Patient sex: M
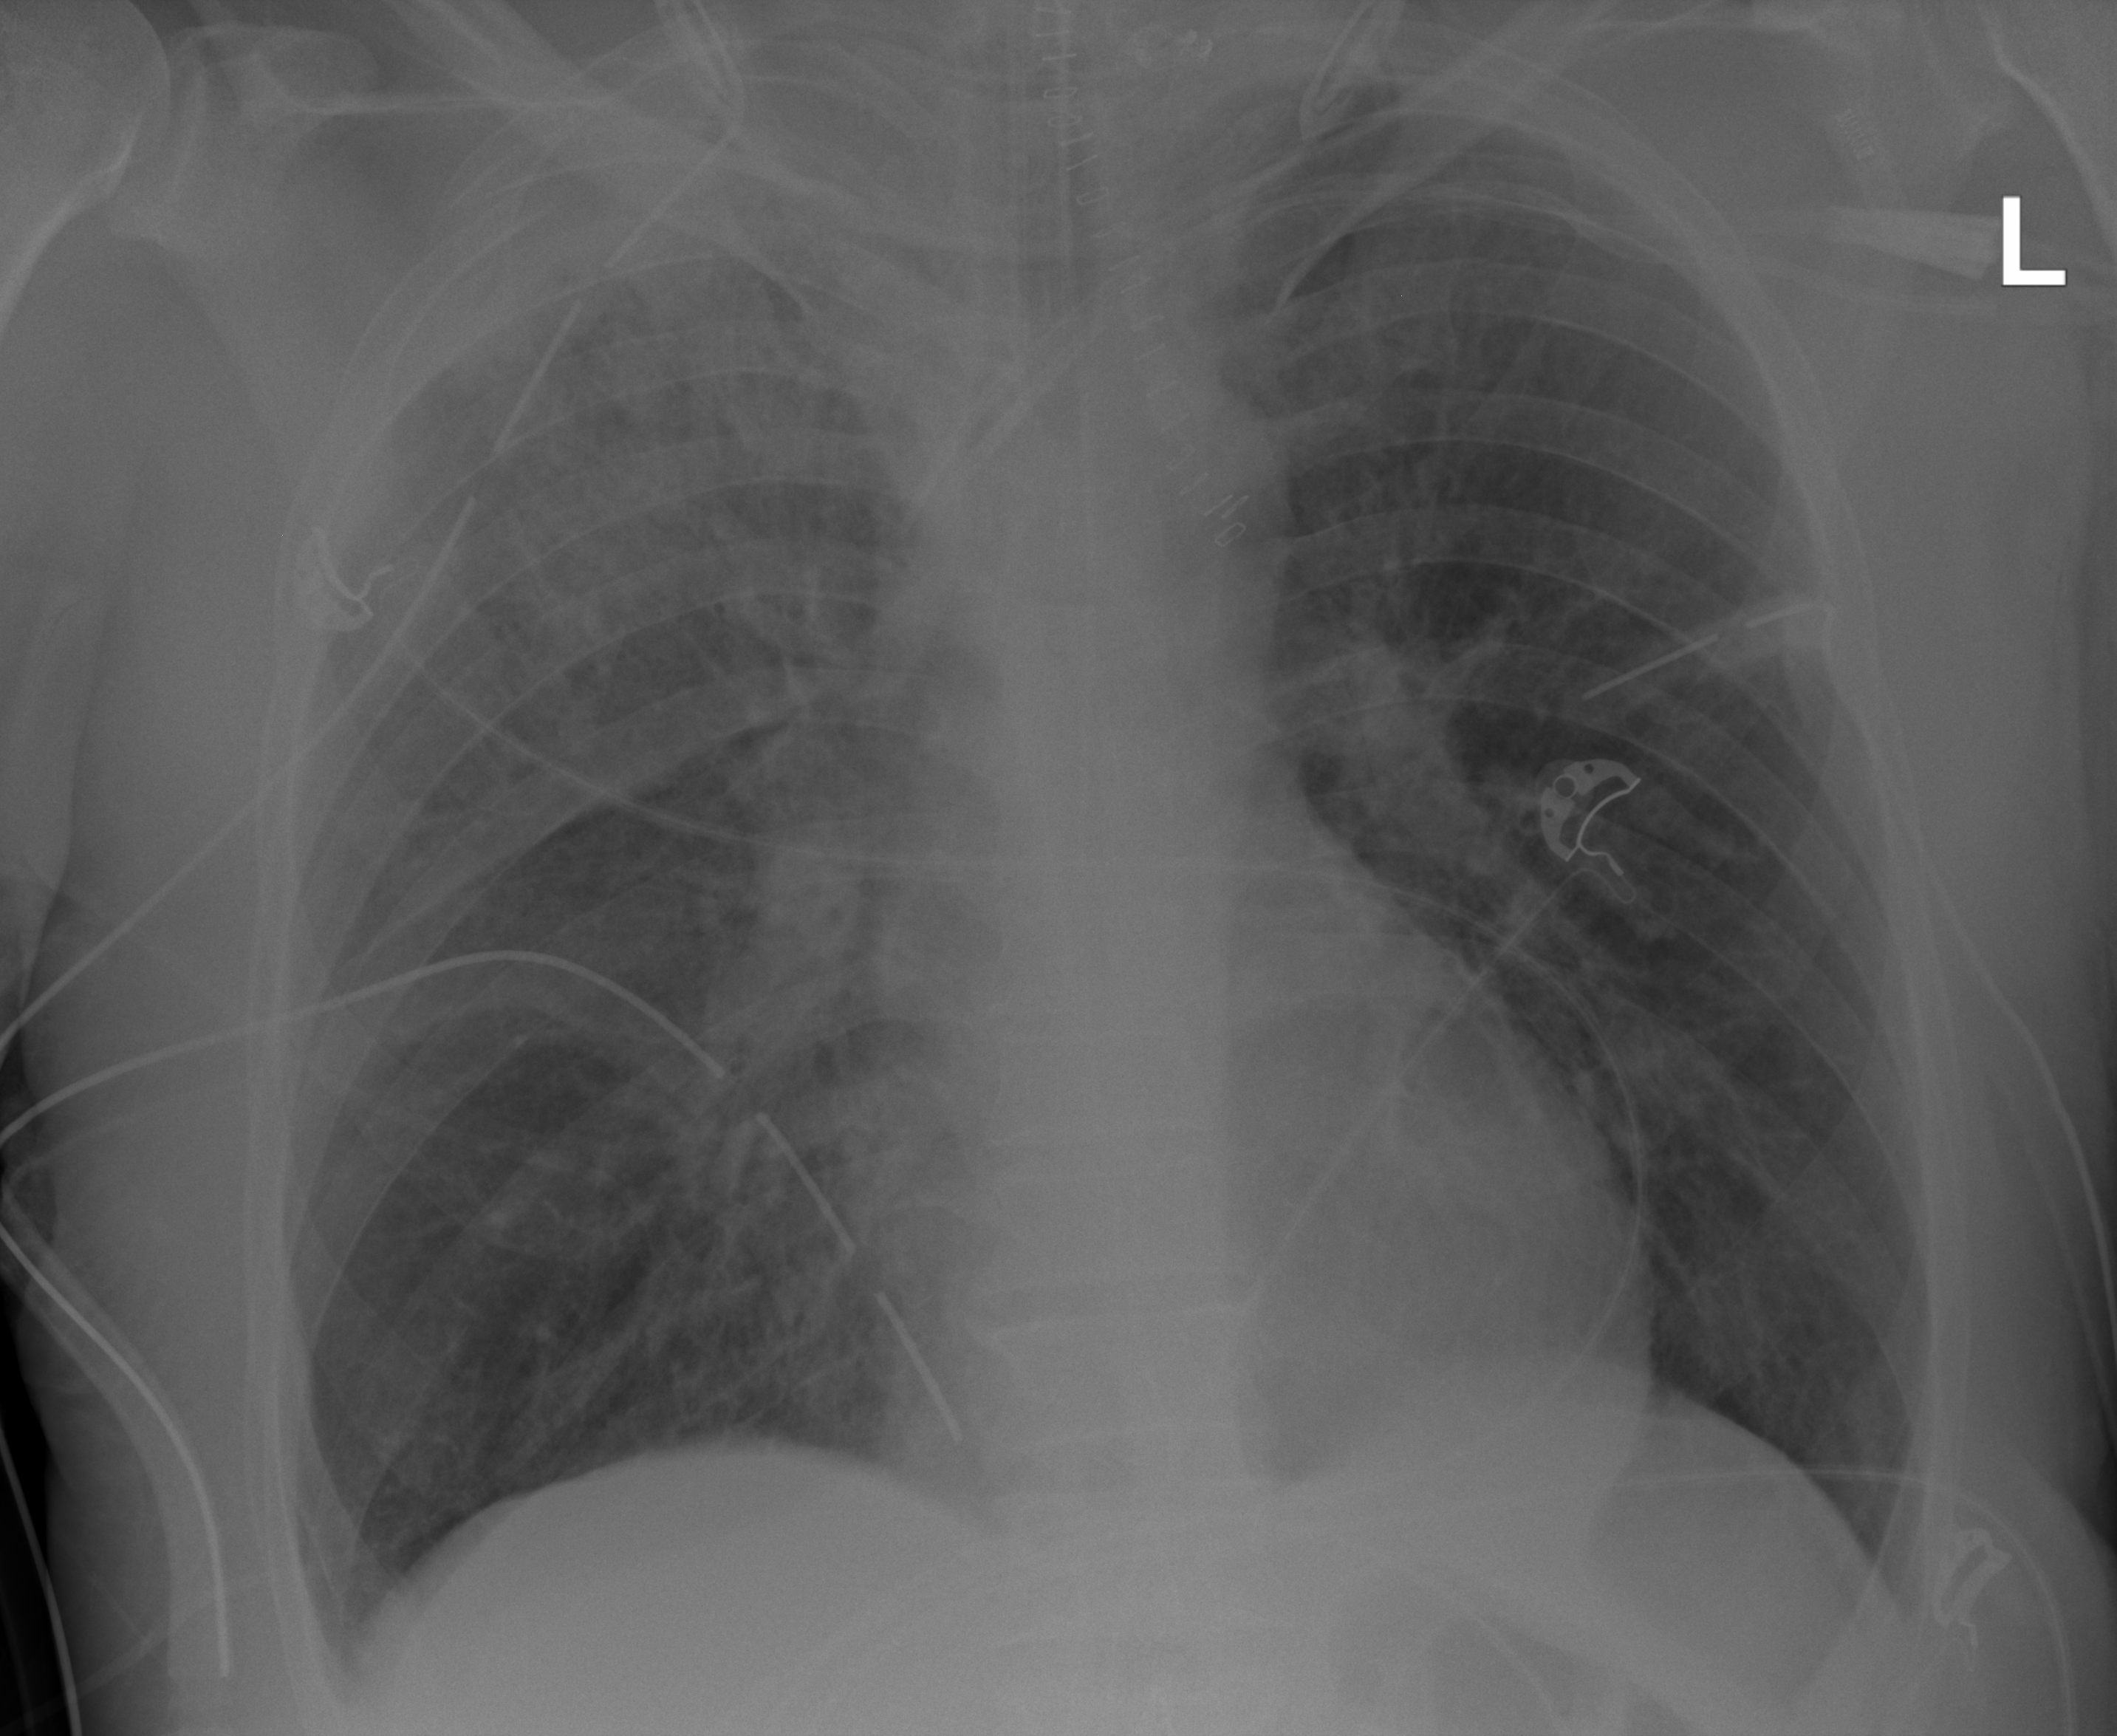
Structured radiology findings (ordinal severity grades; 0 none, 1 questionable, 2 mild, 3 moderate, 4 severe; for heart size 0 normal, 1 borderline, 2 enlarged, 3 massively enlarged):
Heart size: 0
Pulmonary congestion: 0
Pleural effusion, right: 1
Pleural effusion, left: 0
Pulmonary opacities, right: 4
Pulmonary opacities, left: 3
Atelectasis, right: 4
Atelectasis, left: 3